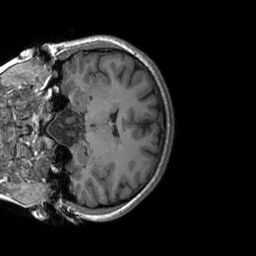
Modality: T1w
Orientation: coronal